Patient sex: M
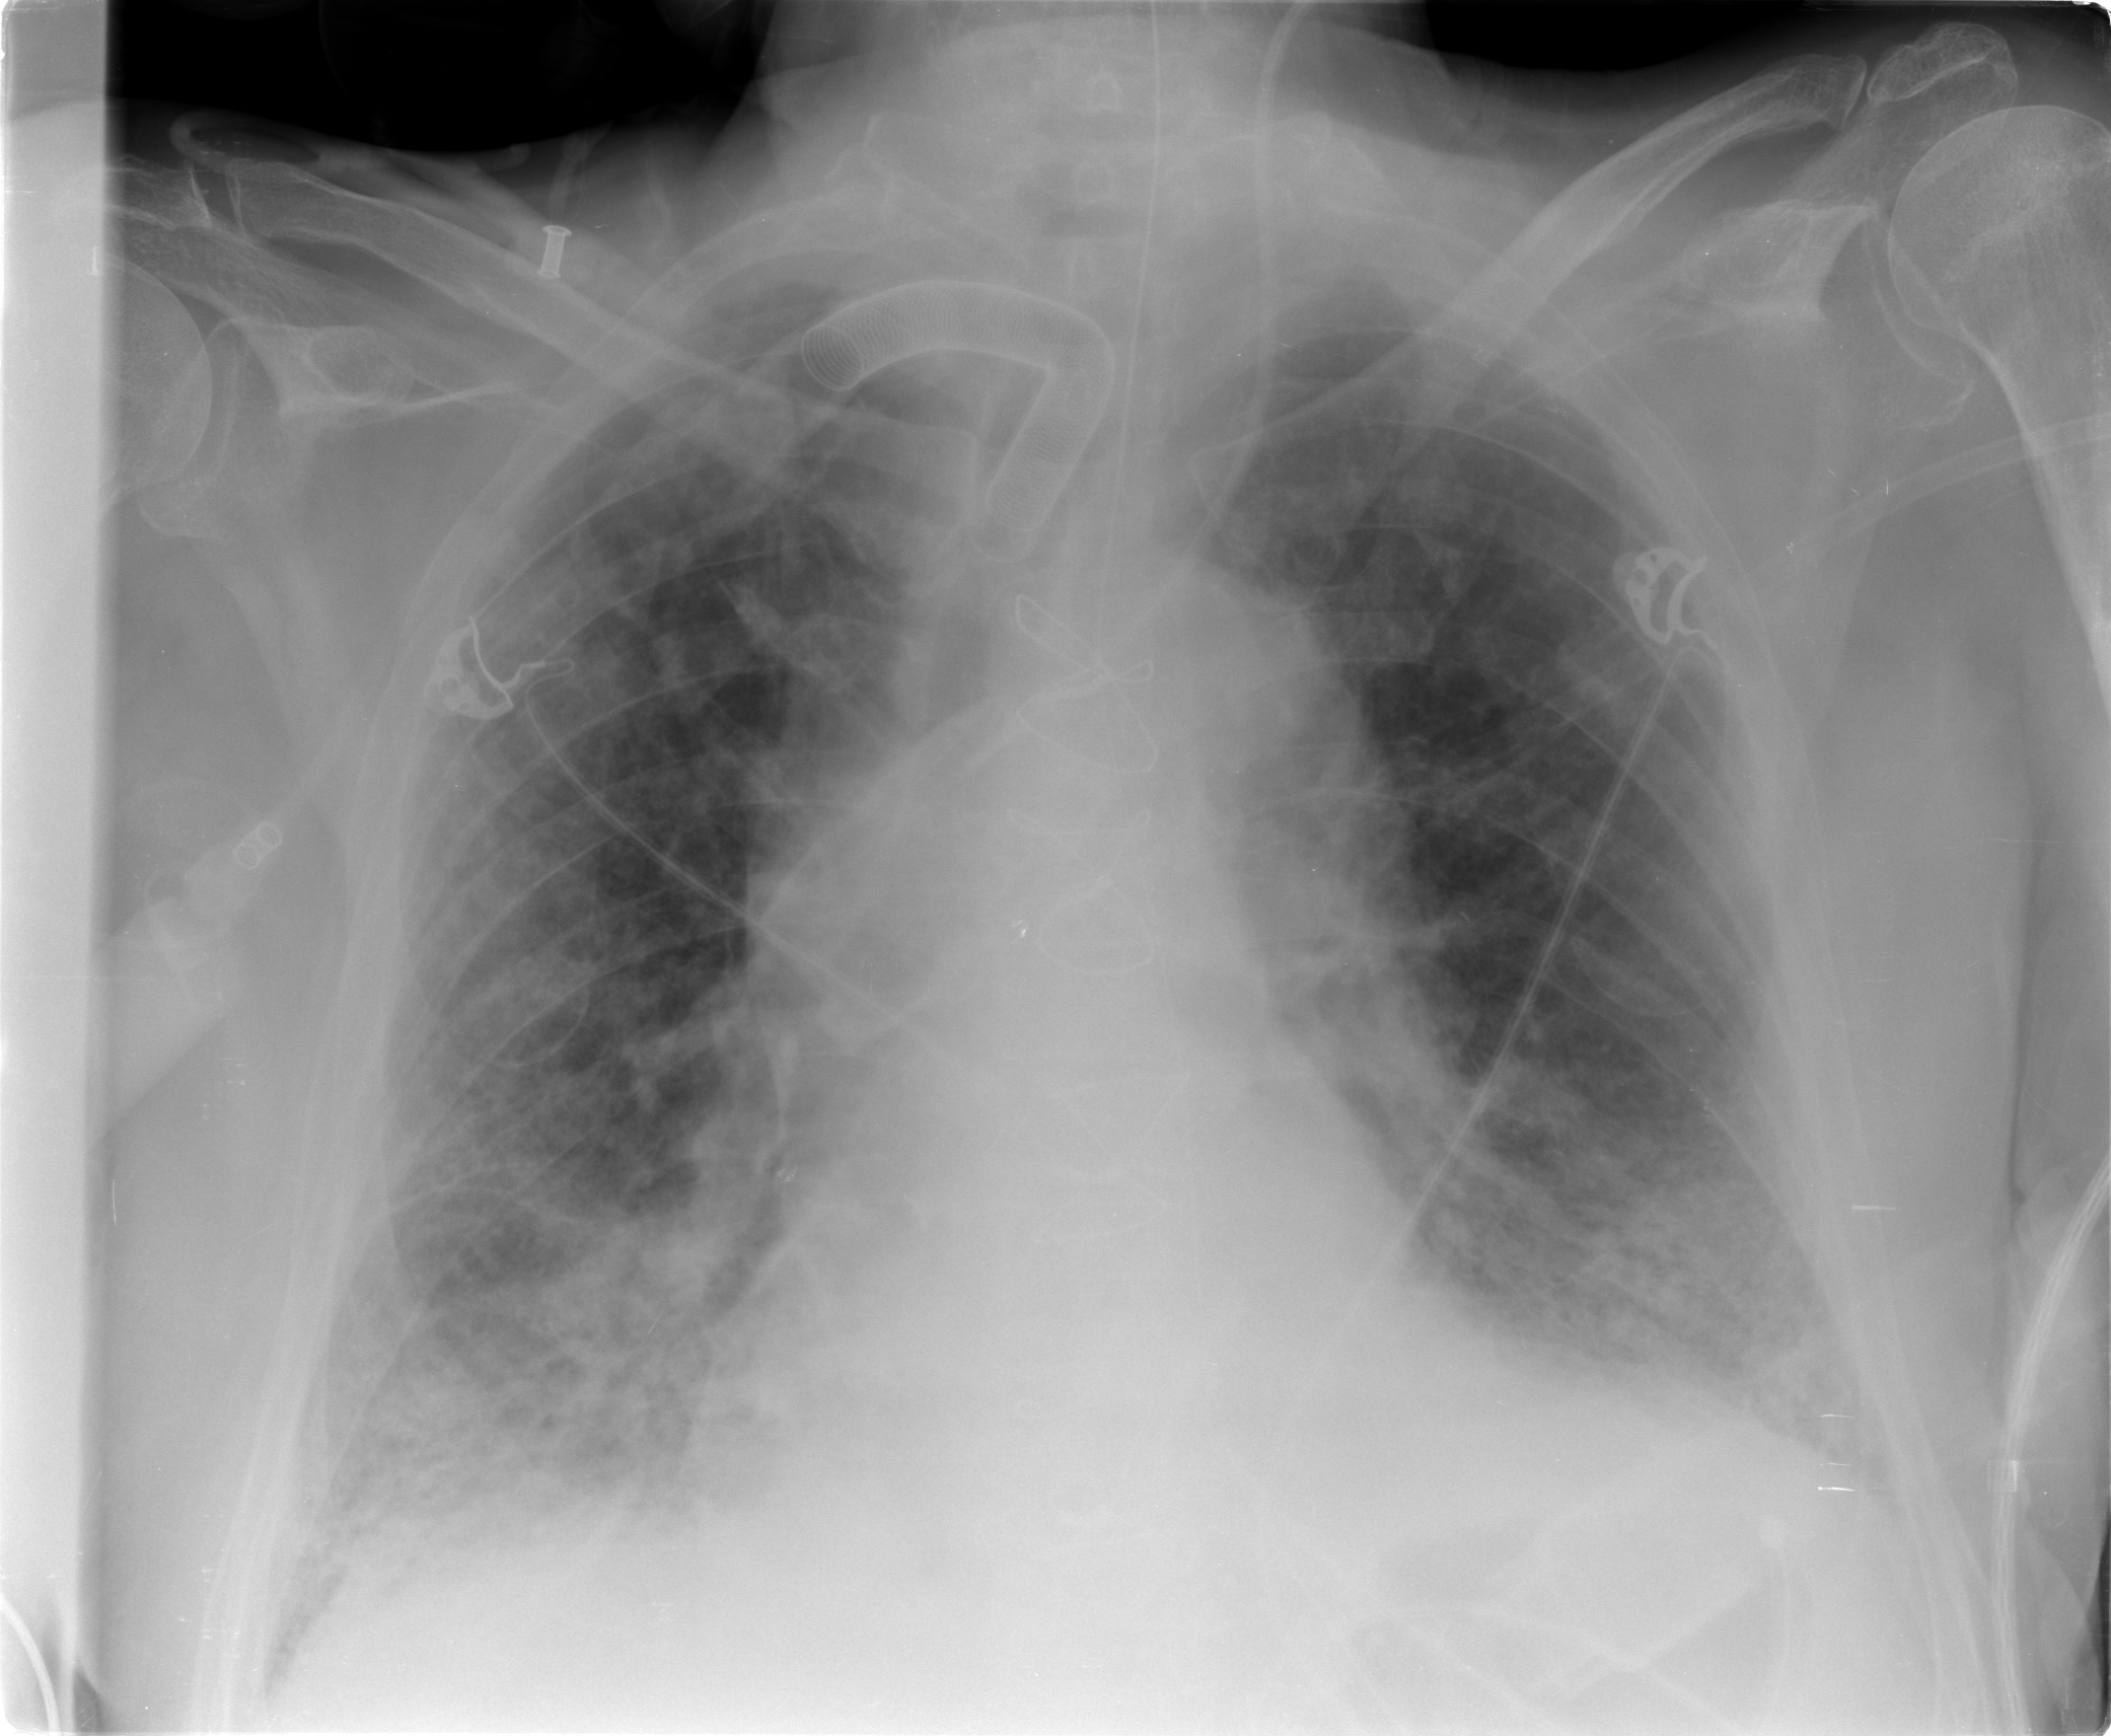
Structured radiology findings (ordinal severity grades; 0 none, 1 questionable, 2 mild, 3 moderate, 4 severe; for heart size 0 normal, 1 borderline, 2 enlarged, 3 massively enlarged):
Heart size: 0
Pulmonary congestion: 2
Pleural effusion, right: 1
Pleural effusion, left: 2
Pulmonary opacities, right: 3
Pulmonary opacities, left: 3
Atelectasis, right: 3
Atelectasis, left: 2